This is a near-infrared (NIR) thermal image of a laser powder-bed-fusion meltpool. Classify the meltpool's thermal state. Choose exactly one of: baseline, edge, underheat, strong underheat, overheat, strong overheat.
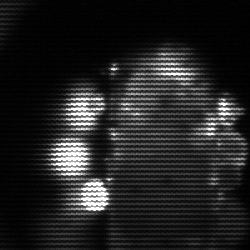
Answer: strong underheat